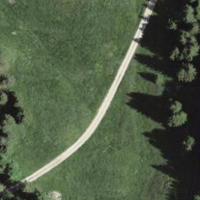
EUNIS habitat code: 23
Species observed at this site:
Primula veris